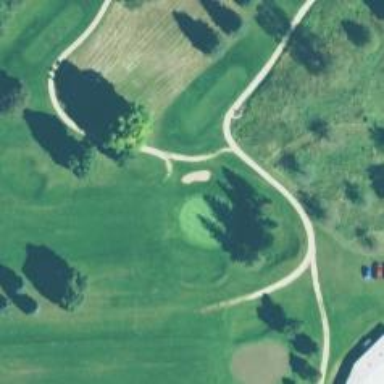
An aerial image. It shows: Golf hole.